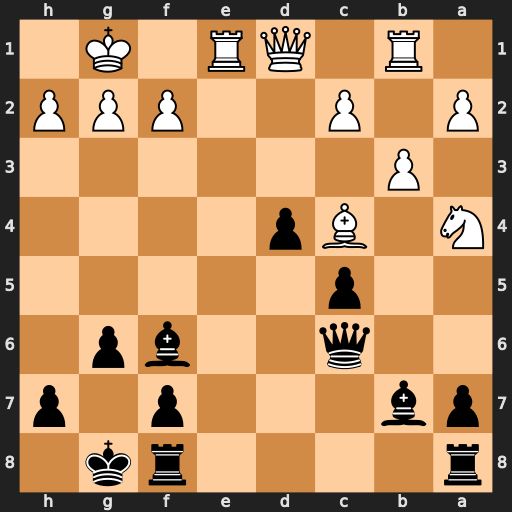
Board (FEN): r4rk1/pb3p1p/2q2bp1/2p5/N1Bp4/1P6/P1P2PPP/1R1QR1K1
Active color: b
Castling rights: -
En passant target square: -
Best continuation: Qxg2#